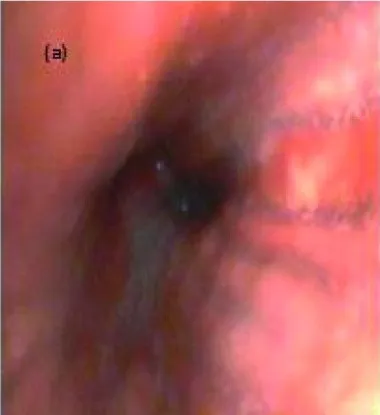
Bronchoscopy performed during hospitalization. . Photographs of the bronchoscopy performed after patient's symptoms were not improving with appropriate antibiotic therapy. (
a) Diffusely hyperemic and edematous mucosa of lower airways.
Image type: endoscopy (gi_endoscopy)